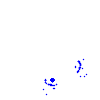
Particle: pion